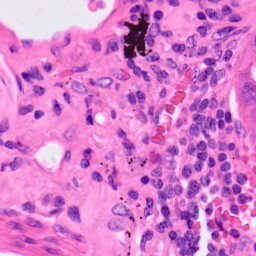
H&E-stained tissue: Lung